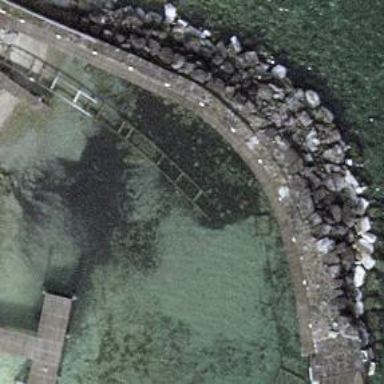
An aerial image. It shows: Breakwater structure.